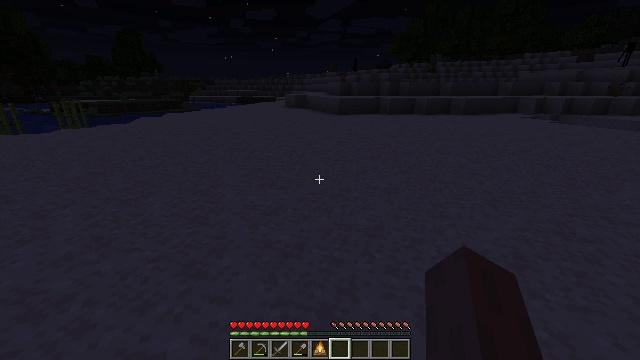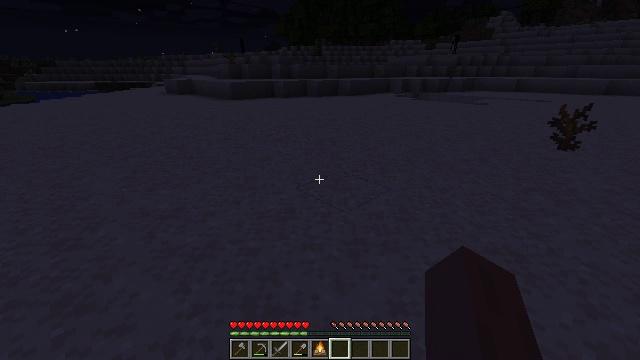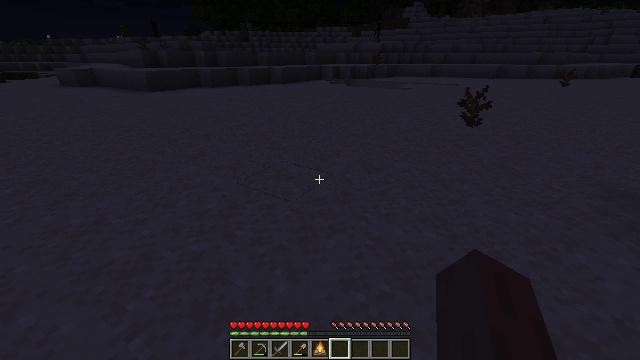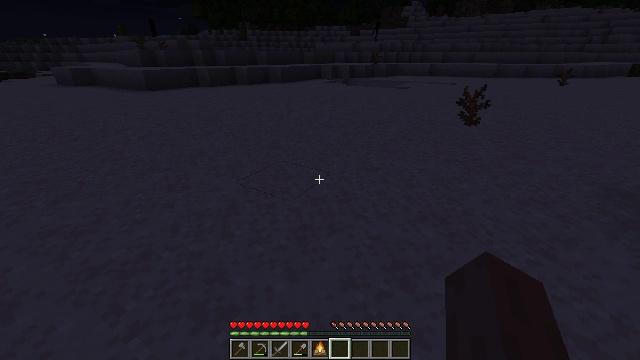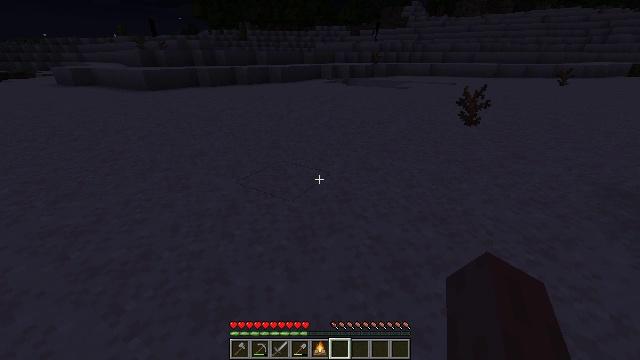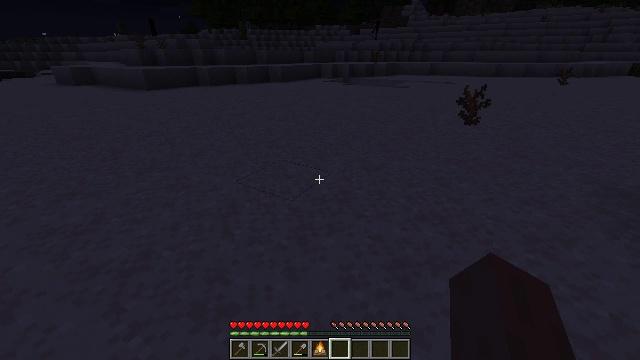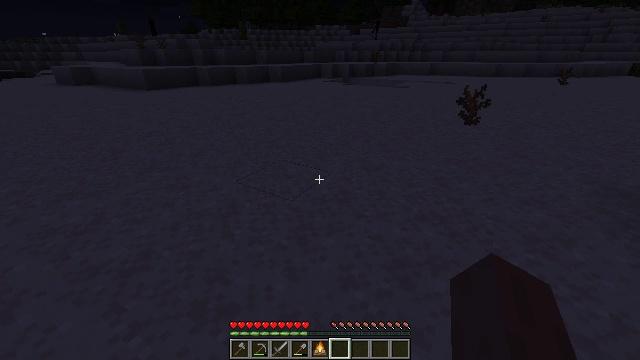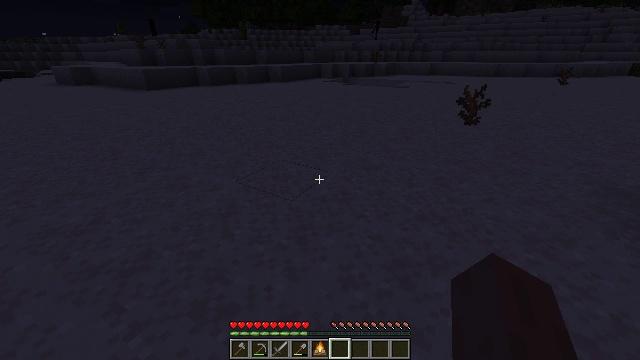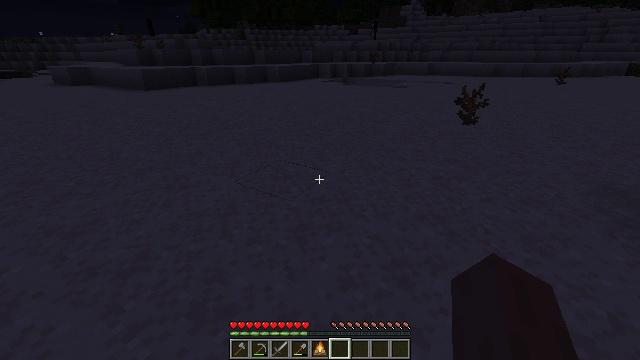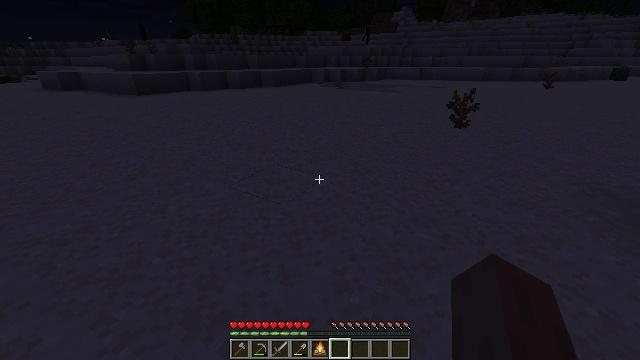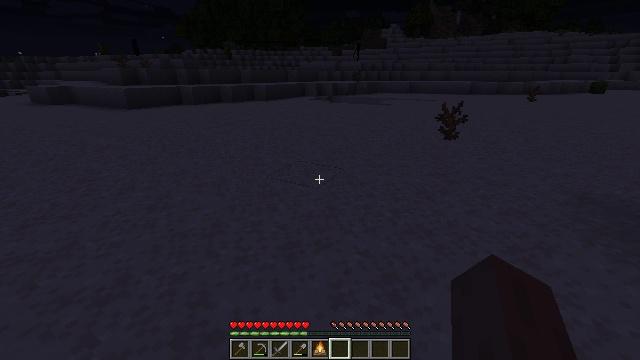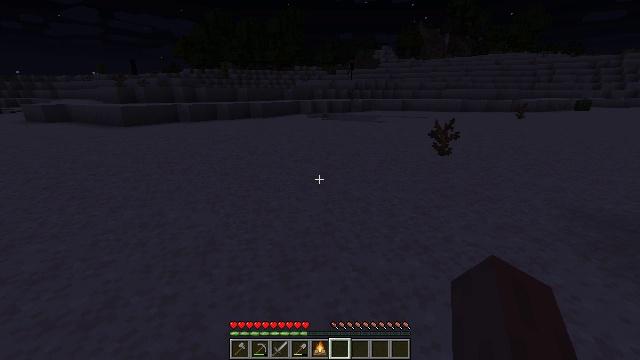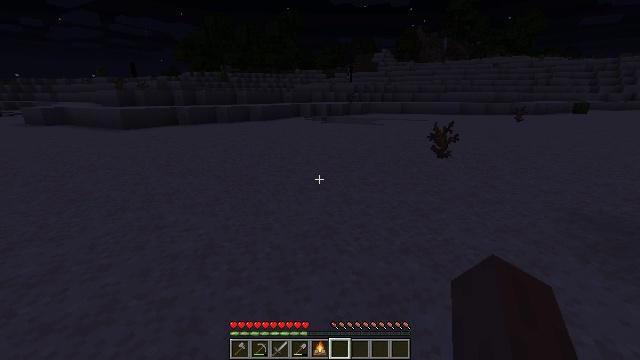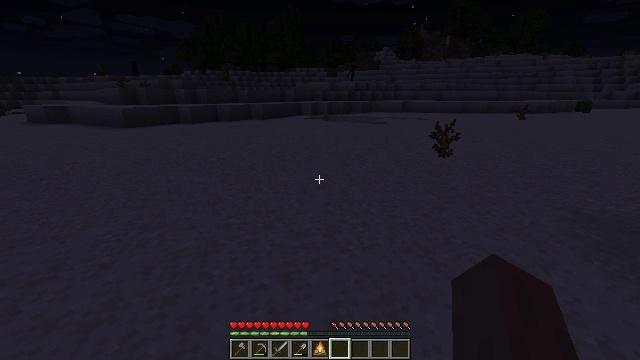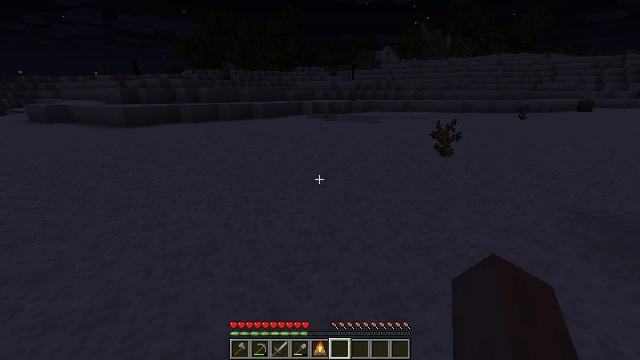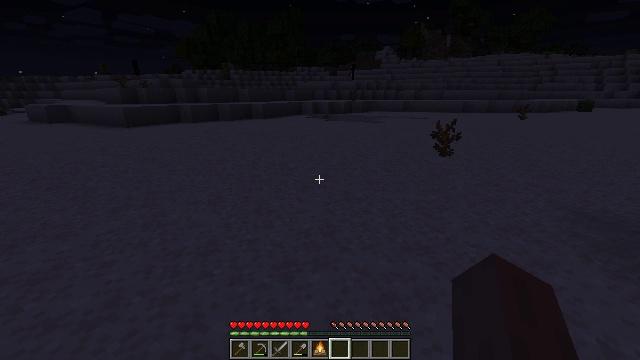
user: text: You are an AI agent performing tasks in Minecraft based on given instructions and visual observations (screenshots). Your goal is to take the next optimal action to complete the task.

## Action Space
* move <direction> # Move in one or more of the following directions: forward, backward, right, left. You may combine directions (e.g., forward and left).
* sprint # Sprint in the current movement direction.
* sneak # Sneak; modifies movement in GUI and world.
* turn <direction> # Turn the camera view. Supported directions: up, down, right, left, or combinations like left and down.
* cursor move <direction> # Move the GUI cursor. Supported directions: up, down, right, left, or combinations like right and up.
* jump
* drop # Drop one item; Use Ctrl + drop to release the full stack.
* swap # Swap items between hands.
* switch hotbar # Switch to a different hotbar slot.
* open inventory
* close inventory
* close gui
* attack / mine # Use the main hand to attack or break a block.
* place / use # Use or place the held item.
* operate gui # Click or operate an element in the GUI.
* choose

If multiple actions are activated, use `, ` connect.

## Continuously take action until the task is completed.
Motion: motion action
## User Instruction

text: drop campfire
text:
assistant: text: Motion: turn right and down
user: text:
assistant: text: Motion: turn right and down
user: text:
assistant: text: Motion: no_op
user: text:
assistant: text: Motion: no_op
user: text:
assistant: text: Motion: no_op
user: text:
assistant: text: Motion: no_op
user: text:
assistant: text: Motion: no_op
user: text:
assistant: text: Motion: no_op
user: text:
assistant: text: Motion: turn right
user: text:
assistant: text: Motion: turn right and up
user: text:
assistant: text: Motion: turn right and up
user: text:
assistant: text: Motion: no_op
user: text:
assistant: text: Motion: no_op
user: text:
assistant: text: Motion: no_op
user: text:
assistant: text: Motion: no_op
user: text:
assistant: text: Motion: no_op
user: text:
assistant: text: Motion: no_op
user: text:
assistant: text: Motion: no_op
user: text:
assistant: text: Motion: no_op
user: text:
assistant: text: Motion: no_op
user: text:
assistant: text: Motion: no_op
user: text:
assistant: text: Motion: turn right
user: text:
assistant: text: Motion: turn right
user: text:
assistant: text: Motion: turn right
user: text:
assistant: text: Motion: turn right and up
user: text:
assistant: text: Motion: turn right
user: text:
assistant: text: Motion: turn right and down
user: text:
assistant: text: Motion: turn right and down
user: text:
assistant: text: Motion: turn right
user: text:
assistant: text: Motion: no_op